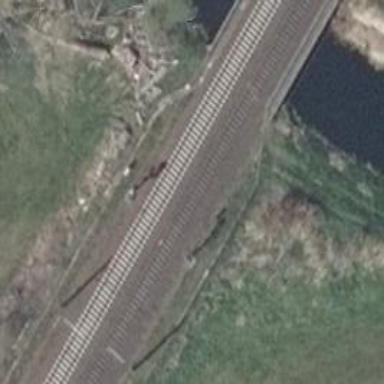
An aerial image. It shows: Railway signal.